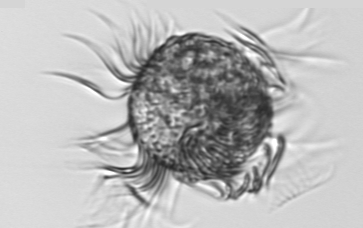
Label: Pelagostrobilidium